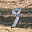
Label: 9